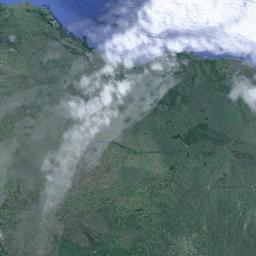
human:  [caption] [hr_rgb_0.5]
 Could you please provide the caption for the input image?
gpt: The white cloud is above green land and blue sea .

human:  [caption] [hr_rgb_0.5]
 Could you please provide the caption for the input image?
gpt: Large group of white clouds on green land and blue sea .

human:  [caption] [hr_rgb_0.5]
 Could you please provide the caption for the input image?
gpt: The stratus clouds are located above the sea and the land covered by dense vegetation .

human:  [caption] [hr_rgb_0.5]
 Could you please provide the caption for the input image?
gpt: There are some gauzy clouds over a green coast .

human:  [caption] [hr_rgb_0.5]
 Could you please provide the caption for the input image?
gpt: A thin cloud floats on the azure sea .